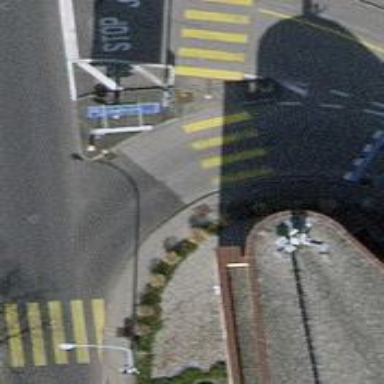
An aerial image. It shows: Crossing with traffic signals.